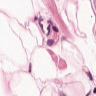
Metastatic tissue present: no